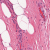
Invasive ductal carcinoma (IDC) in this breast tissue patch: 0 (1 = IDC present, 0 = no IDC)